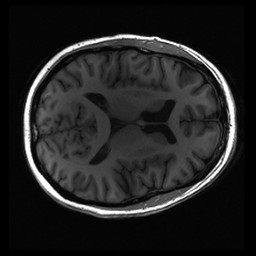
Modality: inplaneT1
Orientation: axial